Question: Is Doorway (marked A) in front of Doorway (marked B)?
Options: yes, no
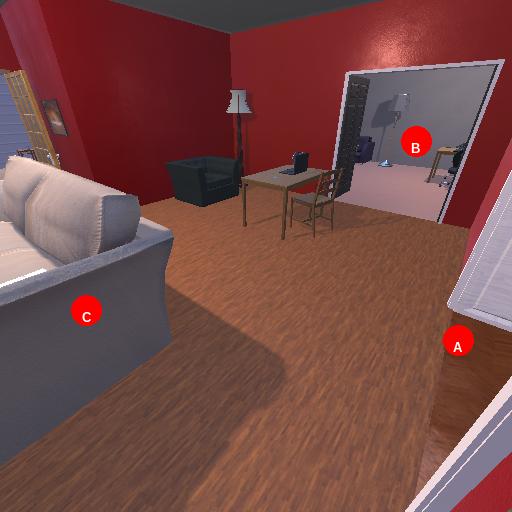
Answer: yes